Aerial crown-view tile of a tropical tree (Barro Colorado Island, Panama), acquired 20240813:
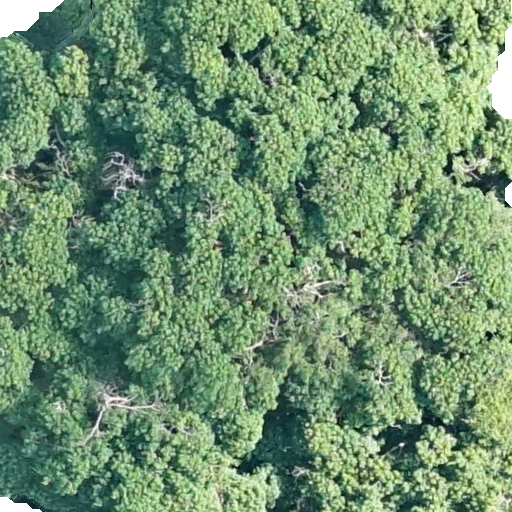
Species: Hura crepitans
GBIF accepted scientific name: Hura crepitans
Crown area: 583.485 m²